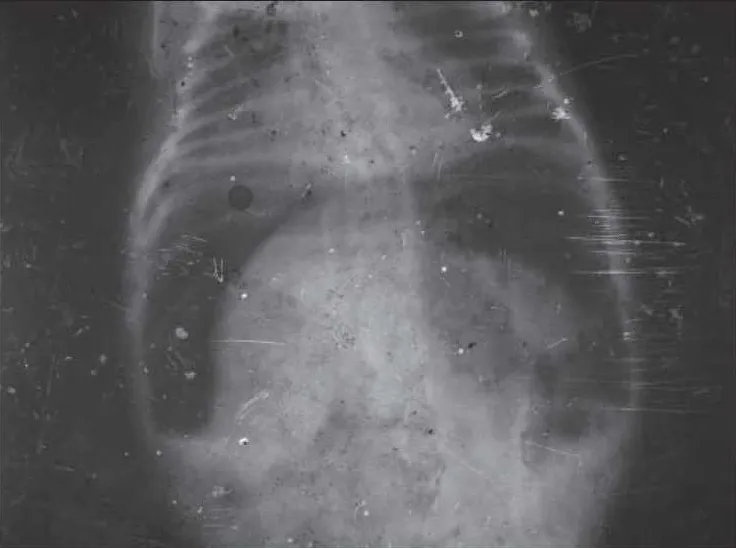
Abdominal X-ray showing large saddle-shaped shadow suggesting free peritoneal gas.
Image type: radiology (x_ray)